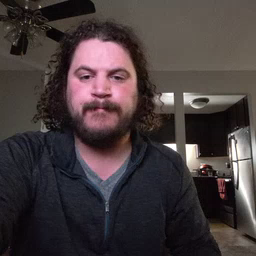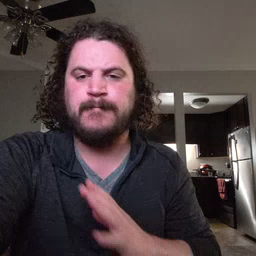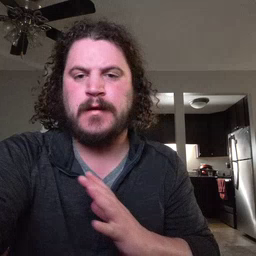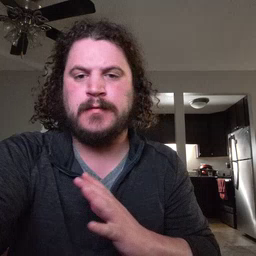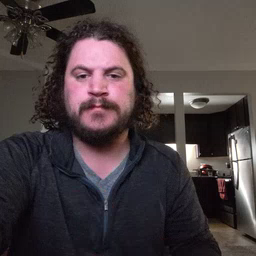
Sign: fine